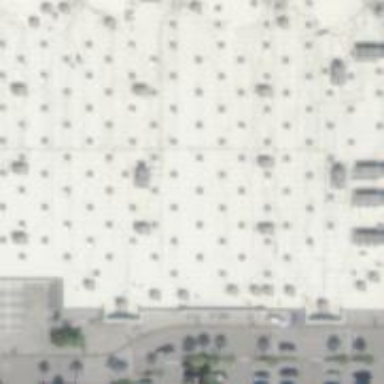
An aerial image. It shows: Supermarket located in building.